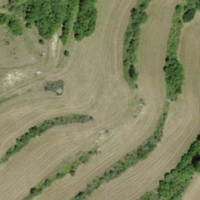
EUNIS habitat code: 24
Species observed at this site:
Melampyrum arvense